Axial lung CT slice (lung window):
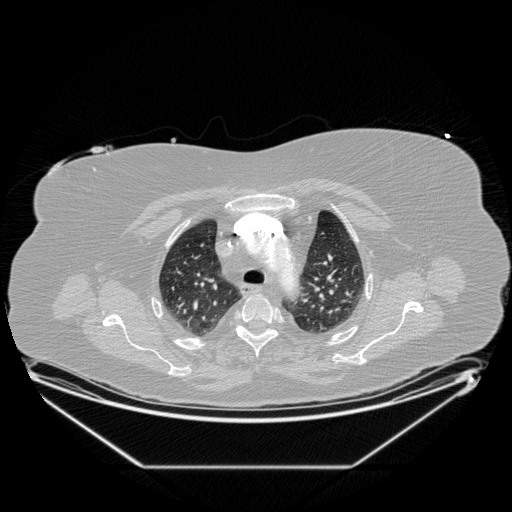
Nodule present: no